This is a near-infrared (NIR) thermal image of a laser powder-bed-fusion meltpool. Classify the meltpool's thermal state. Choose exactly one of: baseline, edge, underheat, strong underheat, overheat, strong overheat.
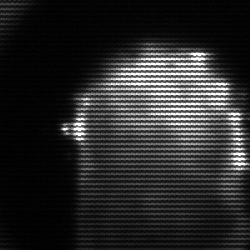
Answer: baseline